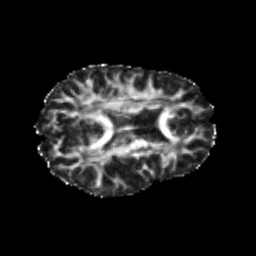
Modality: FA
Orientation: axial
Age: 22
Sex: female
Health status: healthy
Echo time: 0.074 s